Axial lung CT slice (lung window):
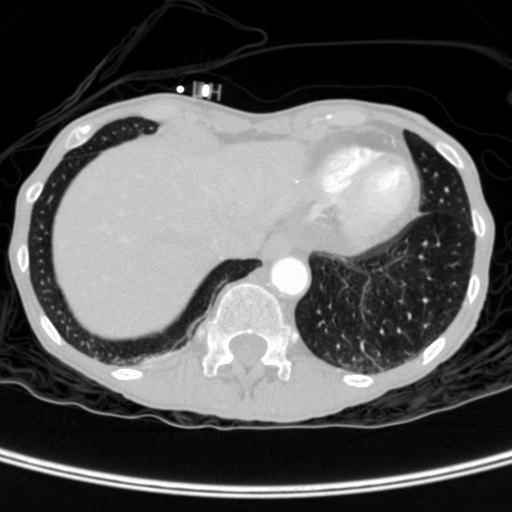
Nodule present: no